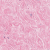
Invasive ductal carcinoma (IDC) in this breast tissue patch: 0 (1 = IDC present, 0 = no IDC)